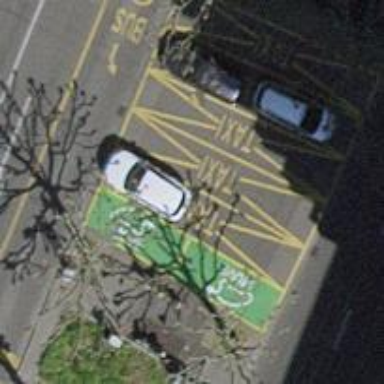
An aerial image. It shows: Taxi stand.